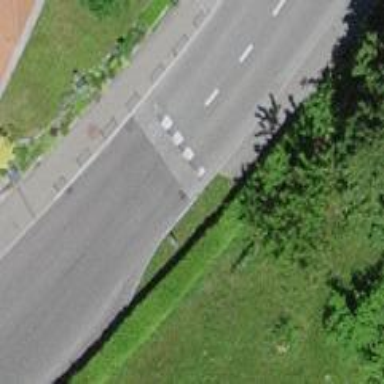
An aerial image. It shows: Bump for traffic calming.